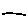
Label: line